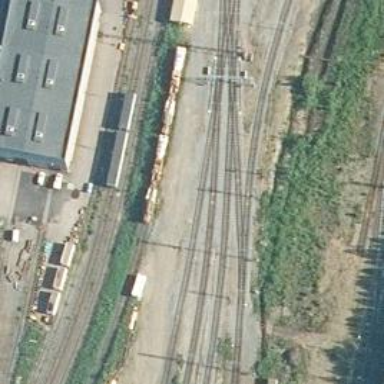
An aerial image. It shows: Railway yard in service.